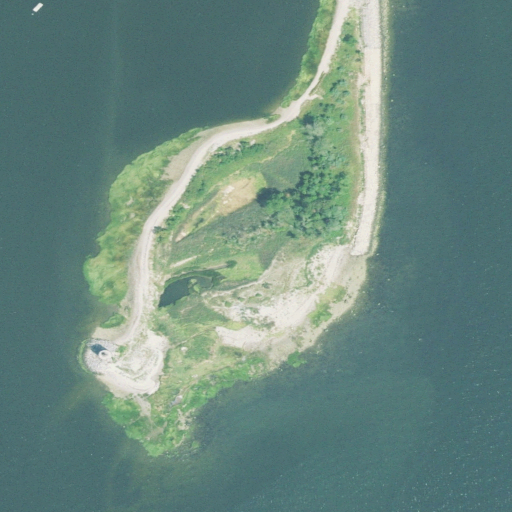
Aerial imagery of island in Connecticut named Fayerweather Island containing open water, grassland, herbaceous wetlands, barren land, and deciduous forest